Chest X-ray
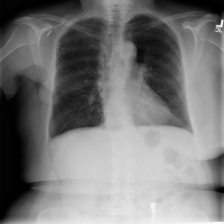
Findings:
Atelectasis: negative
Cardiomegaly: negative
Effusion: negative
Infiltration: negative
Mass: negative
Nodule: negative
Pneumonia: negative
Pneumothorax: negative
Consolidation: negative
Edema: negative
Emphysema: negative
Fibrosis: negative
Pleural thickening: negative
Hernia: negative